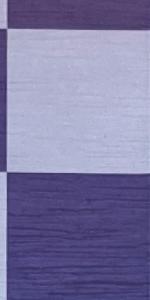
Label: Empty